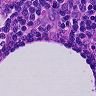
Metastatic tissue present: no